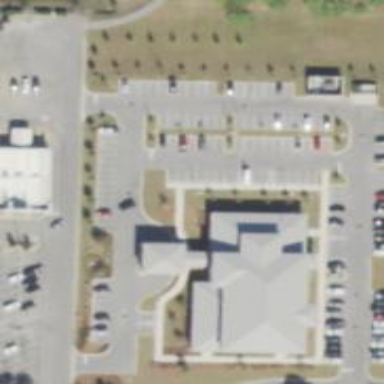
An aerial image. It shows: Parking space is available.